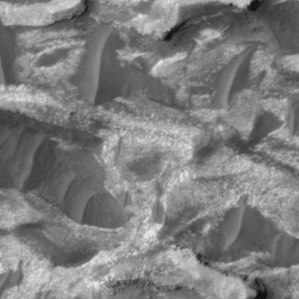
Label: non_frost